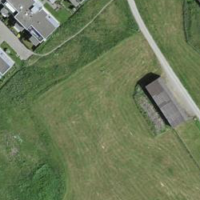
EUNIS habitat code: 25
Species observed at this site:
Daucus carota
Salvia pratensis